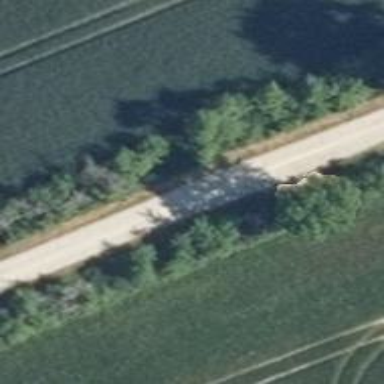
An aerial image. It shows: Gravel track road.